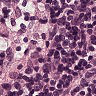
Metastatic tissue present: no